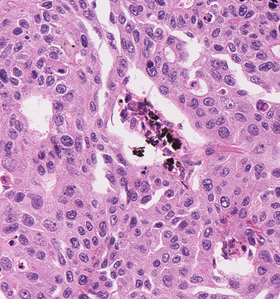
Tumor epithelial tissue: yes
Tumor-associated stroma tissue: yes
Normal tissue: no